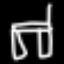
Label: chair